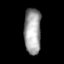
Tissue: lung
Cell type: Others
Senescence score: 0.1677
Nuclear area (px): 762
Mean DAPI intensity: 160.411